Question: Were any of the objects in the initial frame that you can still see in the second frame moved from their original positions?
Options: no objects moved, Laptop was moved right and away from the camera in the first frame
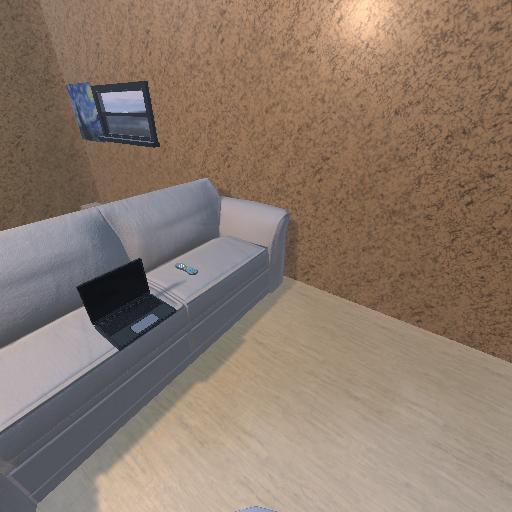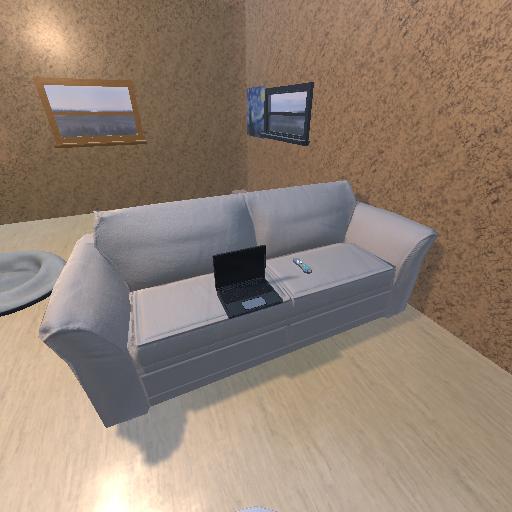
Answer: no objects moved